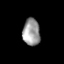
Tissue: prostate
Cell type: T cells
Senescence score: 0.3295
Nuclear area (px): 460
Mean DAPI intensity: 154.493